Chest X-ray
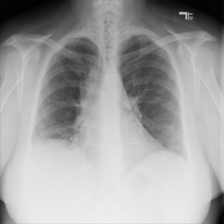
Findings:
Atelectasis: negative
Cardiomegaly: negative
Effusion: negative
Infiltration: negative
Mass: negative
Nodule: negative
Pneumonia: negative
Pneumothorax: negative
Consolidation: negative
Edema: negative
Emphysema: negative
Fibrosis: negative
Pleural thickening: negative
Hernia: negative